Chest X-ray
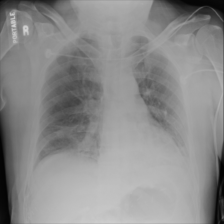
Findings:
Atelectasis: positive
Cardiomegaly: negative
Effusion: negative
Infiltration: positive
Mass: negative
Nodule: negative
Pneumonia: negative
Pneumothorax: positive
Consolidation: negative
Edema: negative
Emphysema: negative
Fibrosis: negative
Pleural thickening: negative
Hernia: negative